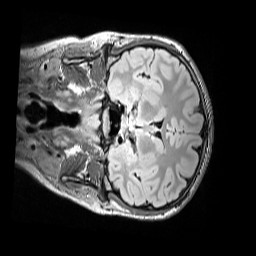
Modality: FLAIR
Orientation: coronal
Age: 12
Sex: female
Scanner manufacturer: siemens
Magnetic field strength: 3 T
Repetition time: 5 s
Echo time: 0.388 s